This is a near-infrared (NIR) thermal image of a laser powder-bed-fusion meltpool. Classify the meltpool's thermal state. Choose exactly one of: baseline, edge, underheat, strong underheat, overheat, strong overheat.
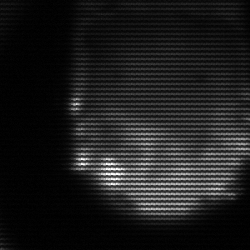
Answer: edge